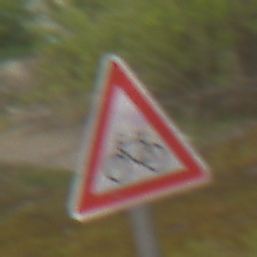
Verkehrszeichen: RadverkehrRechts
Umgebung: Outdoor, Nature
Tageszeit: MorningAfternoon
Wetter: Overcast
Licht: Natural
Jahreszeit: NotSpecified
Kontrast: LowContrast